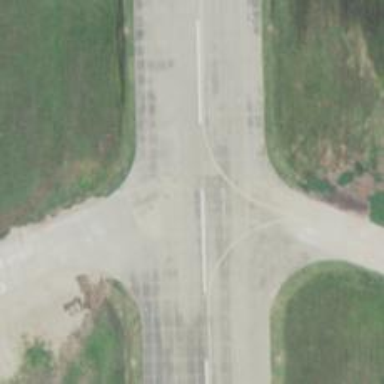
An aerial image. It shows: Asphalt runway at the airport.